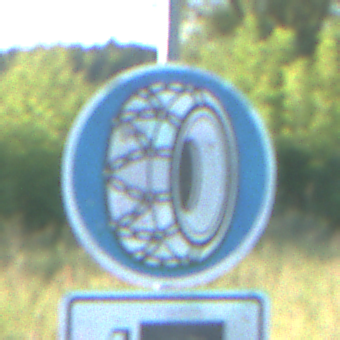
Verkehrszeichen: SchneekettenVorgeschrieben
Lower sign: MehrspurigeFahrzeuge2
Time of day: MorningAfternoon
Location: Outdoor (Nature)
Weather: Clear
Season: NotSpecified
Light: Natural